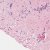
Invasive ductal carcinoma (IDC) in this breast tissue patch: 0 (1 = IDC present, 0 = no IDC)